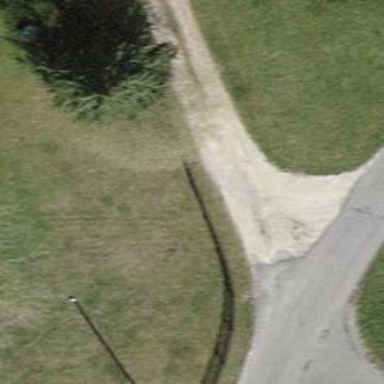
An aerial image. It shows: Driveway track with pebblestone surface of grade 2.